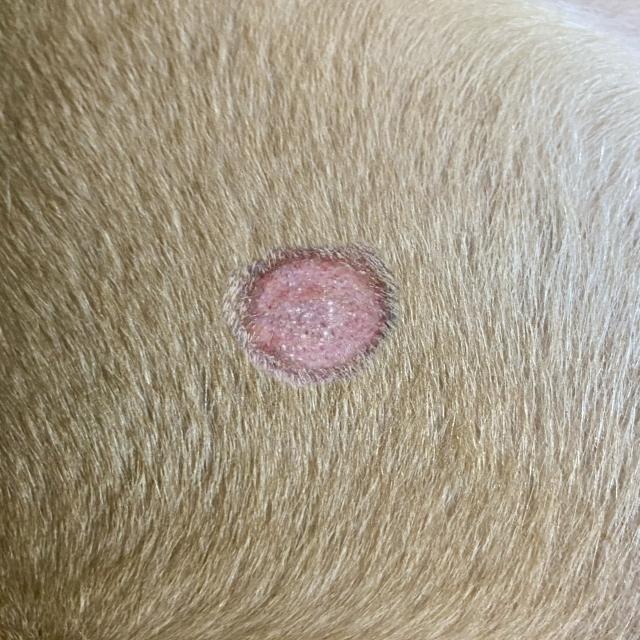
Canine ringworm (Dermatophytosis) — fungal infection caused by Microsporum or Trichophyton. Presents with circular alopecia, scaling, crusting, and broken hairs.